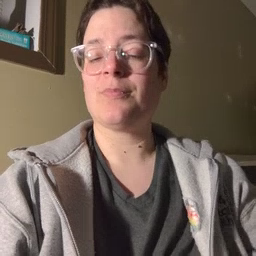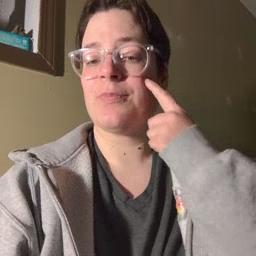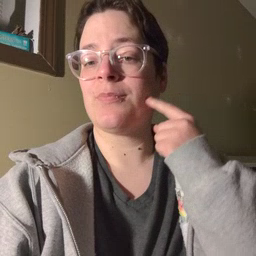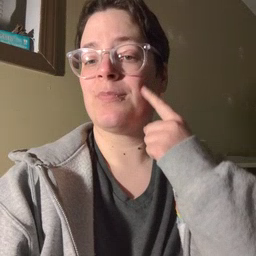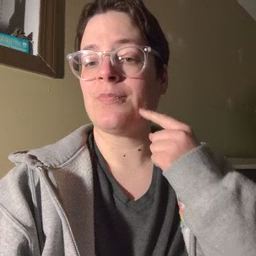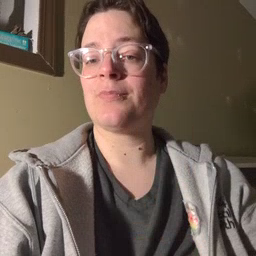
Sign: cheek